Interaction volume radius: 10 \u00c5
Interaction volume height: 25 \u00c5
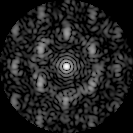
Disorder parameter: 0.652